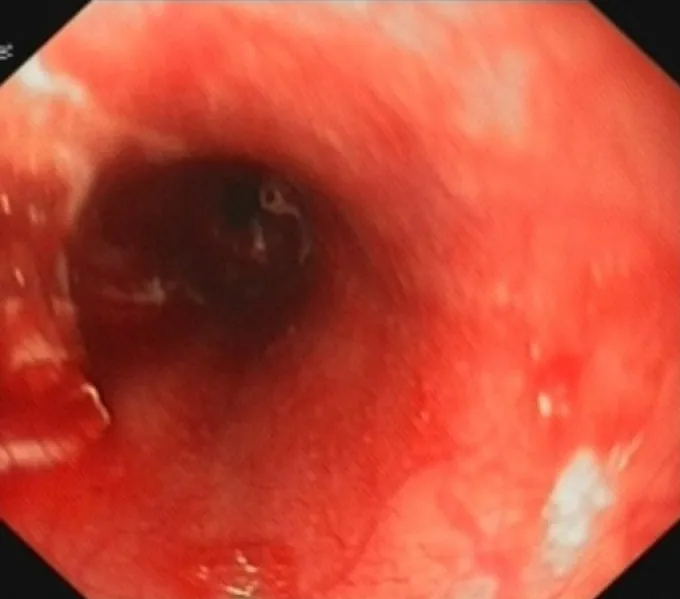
Middle third of Esophagus.
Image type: endoscopy (airway_endoscopy)